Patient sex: M
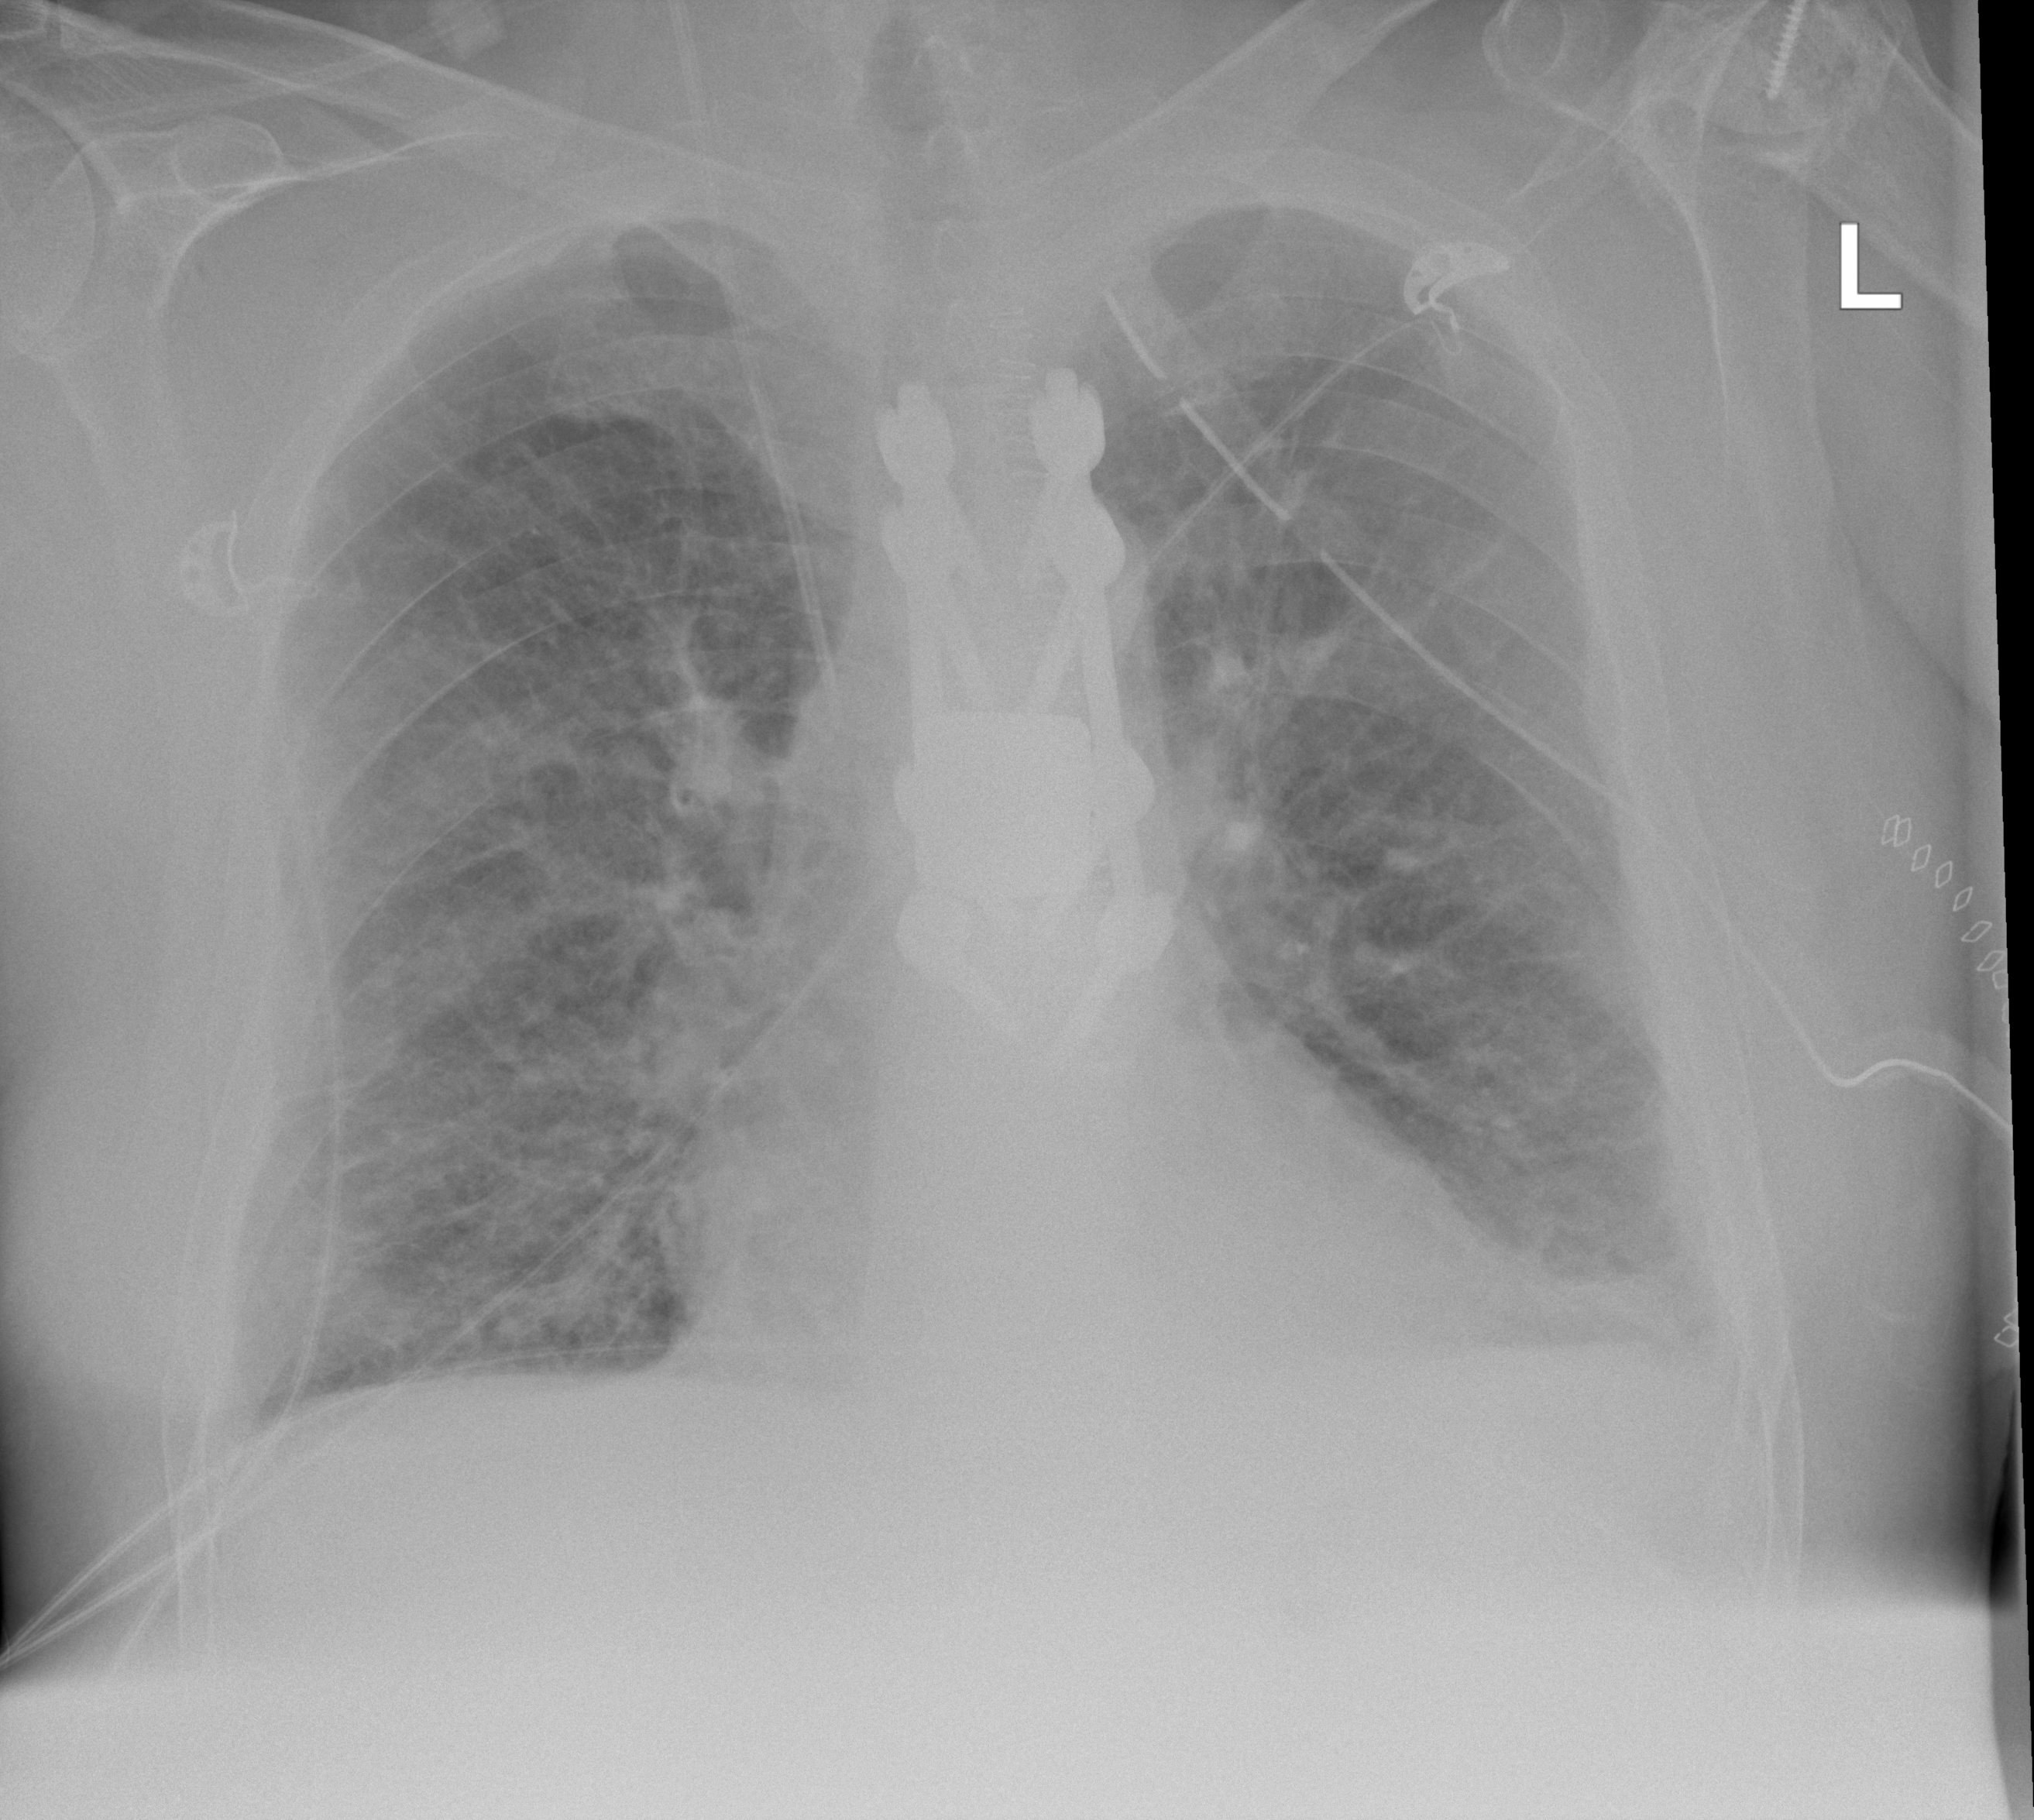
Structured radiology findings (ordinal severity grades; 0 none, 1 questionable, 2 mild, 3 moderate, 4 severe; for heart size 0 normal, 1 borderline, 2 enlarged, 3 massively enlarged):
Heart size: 2
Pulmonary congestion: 2
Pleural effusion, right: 0
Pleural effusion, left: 2
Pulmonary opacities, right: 0
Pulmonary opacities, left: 0
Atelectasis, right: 0
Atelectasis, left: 2